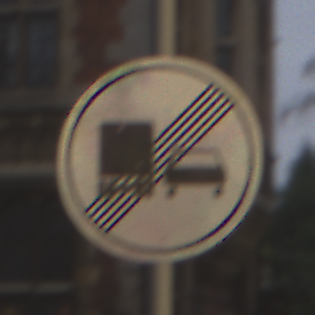
Verkehrszeichen: EndeUeberholverbotKraftfahrzeuge
Umgebung: Outdoor, Urban
Tageszeit: Midday
Wetter: Overcast
Licht: Natural
Jahreszeit: NotSpecified
Kontrast: LowContrast